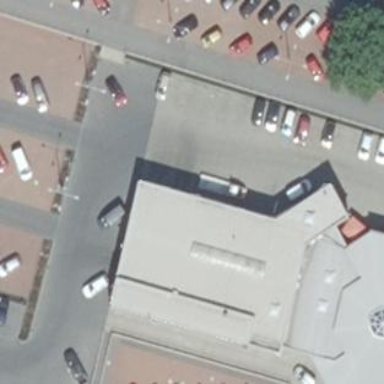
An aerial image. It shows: Retail building housing car shop.